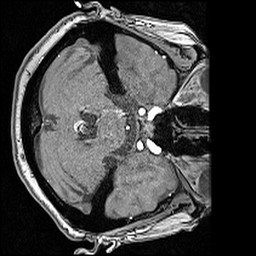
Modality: angio
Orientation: axial
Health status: ill
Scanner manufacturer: siemens
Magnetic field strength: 3 T
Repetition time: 0.023 s
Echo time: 0.00418 s